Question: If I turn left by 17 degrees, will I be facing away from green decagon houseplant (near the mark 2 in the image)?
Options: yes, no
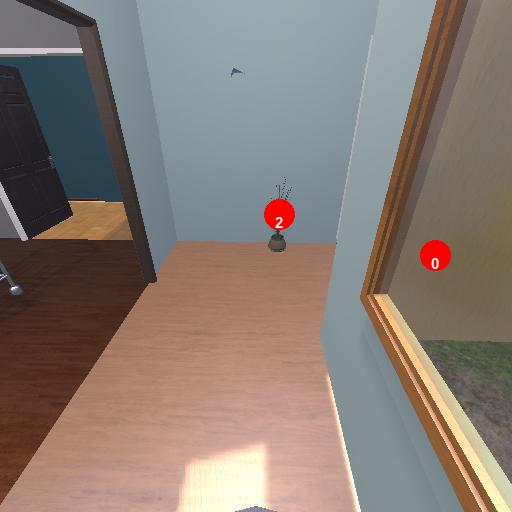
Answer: yes